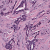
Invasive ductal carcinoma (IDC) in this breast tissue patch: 1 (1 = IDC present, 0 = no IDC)